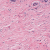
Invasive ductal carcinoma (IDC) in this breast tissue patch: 1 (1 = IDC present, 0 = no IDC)